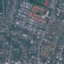
Land use / land cover class: Residential